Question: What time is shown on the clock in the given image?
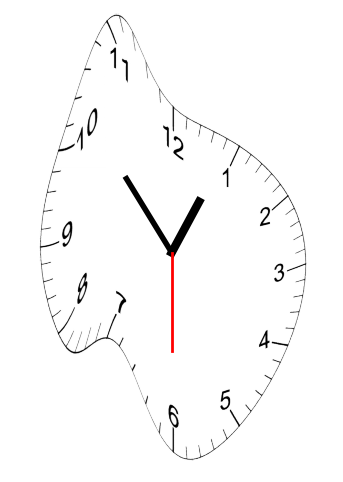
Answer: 12:52:30